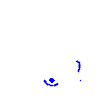
Particle: pion